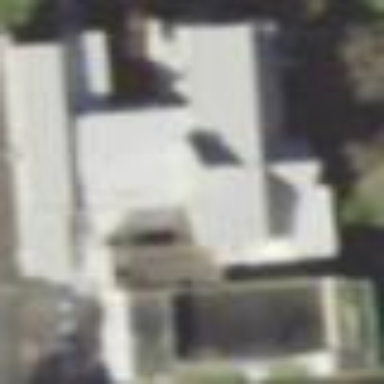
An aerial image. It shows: Building serving as place of worship.